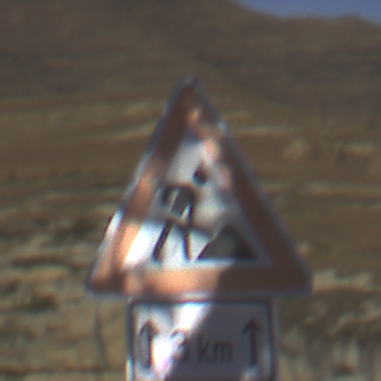
Verkehrszeichen: Arbeitsstelle
Zusatzzeichen unten: LaengeEinerStrecke2
Umgebung: Outdoor, Nature
Tageszeit: Midday
Wetter: Clear
Licht: Natural
Jahreszeit: NotSpecified
Kontrast: HighContrast